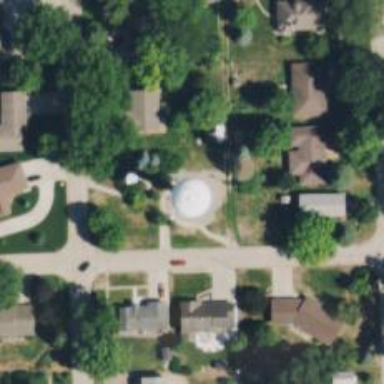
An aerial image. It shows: Water tower that is man-made.